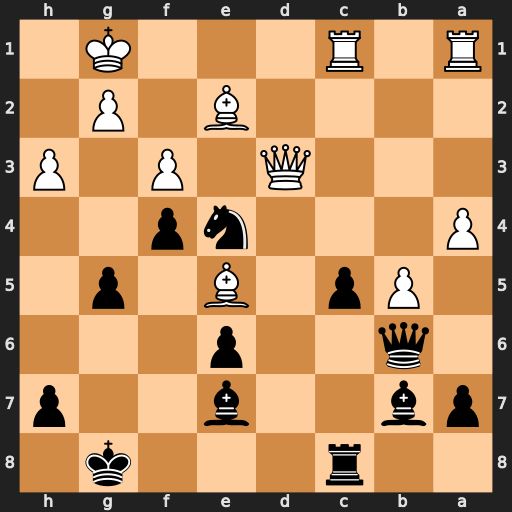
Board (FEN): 2r3k1/pb2b2p/1q2p3/1Pp1B1p1/P3np2/3Q1P1P/4B1P1/R1R3K1
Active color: b
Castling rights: -
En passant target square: -
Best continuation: c4+ Bd4 cxd3 Rxc8+ Bxc8